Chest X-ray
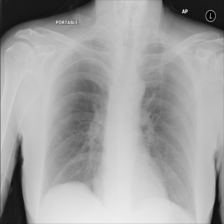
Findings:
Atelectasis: negative
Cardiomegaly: negative
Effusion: negative
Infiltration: negative
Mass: negative
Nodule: negative
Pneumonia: negative
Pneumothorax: negative
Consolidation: negative
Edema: negative
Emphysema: negative
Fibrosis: negative
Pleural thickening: negative
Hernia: negative